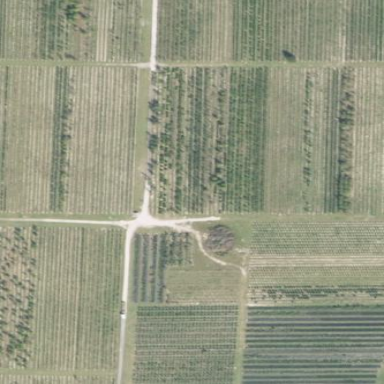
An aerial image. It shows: Plant nursery specializing in trees.